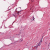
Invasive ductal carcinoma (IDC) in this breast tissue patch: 0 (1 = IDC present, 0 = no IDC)